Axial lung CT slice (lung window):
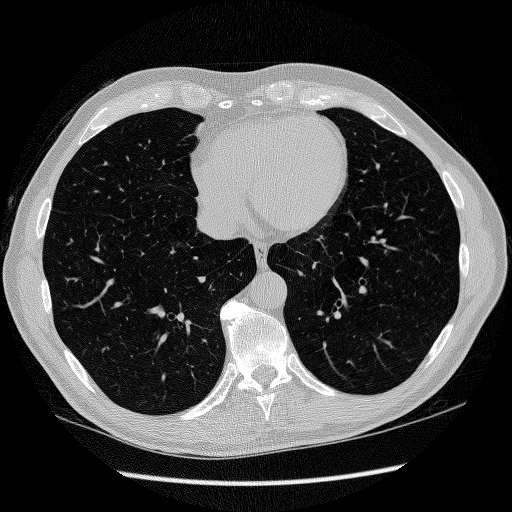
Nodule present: no